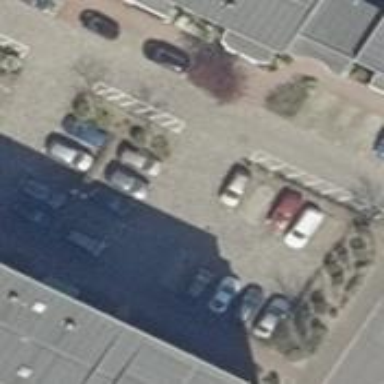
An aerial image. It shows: Road serving as parking aisle.